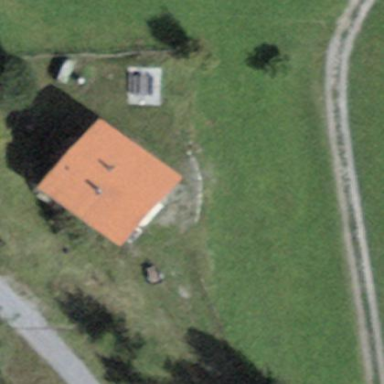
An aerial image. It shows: Detached building.